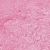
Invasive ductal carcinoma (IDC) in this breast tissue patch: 0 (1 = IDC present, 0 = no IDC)